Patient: sex M, age 30
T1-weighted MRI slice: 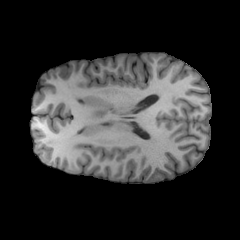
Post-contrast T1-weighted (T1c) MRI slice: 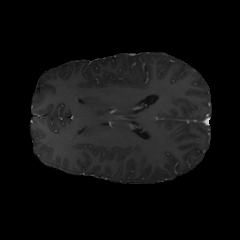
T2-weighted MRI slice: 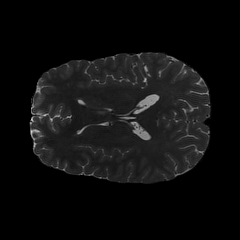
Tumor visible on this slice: yes
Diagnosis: Astrocytoma, IDH-mutant
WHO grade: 2